Question: I wants to create something like this

Actually I really don't know what t0 call if anybody know then let me know so I can search also on google.
when we click on the arrow the other result should come
I will be having manny fixtures
I was thinking about
1> A table having a column and show them one by one
2>a dynamic list having the whole list?
Suggestions Required.
I am not knowing anything about the css and javascript for this can you please show me some path for this.
Thank you.
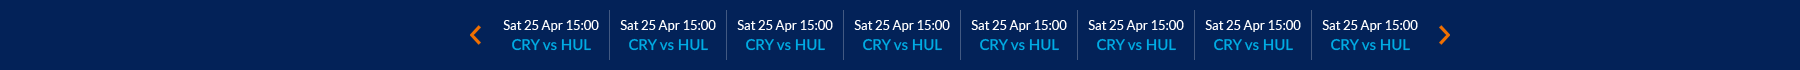
Answer: I have made some amendments to Tim4497's method.
This method allows for any number of list items, and has the advantage of being a pure Javascript solution (no JQuery required!)
This method arranges list items horizontally through means of 'float: left', and then causes a break in the list by setting the 'ul' element to a fixed width of '400px'. Elements that overflow are hidden by 'overflow: hidden'.
'''
var list_items = [];
var index = 0;
var list_length = 0;
function getAllListItems() {
var temp = document.getElementsByTagName('li');
for (i = 0; i < temp.length; i++) {
list_items.push(temp[i]);
}
list_length = temp.length;
}
'''
The following function
'''
function move(dir){}
'''
is attached to a button element as follows :
'''
<button id='right' onClick='move(right)'>></button>
'''
and it intelligently hides the correct element to give the effect of moving right.
'''
function move(dir) {
if (dir == left) {
list_items[index].style.display = 'block';
index--;
if (index < 0) {
index = 0;
}
} else if (dir == right) {
list_items[index].style.display = 'none';
if (index >= ((list_length) - 1)) {
index = (list_length) - 1;
} else {
index++;
}
} else {}
}
'''
<URL>